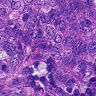
Metastatic tissue present: yes